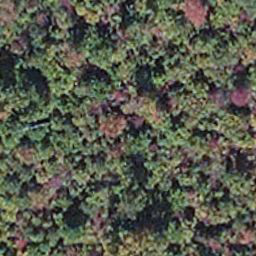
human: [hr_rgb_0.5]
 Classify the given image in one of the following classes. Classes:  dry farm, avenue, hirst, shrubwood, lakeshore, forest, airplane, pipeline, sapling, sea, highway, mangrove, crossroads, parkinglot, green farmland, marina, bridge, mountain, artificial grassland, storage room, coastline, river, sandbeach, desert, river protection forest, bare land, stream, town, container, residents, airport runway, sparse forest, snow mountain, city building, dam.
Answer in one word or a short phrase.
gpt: mangrove